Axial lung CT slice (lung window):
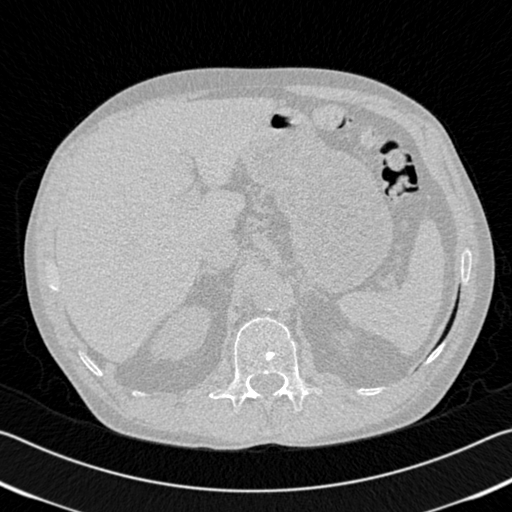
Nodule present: no